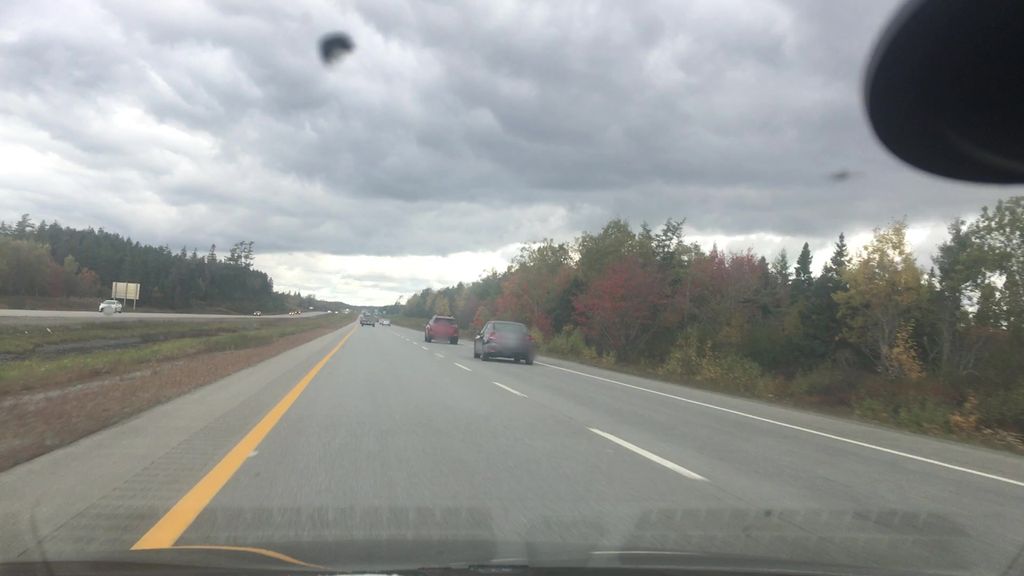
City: halifax